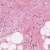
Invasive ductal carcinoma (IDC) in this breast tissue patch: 0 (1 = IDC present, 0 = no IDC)